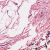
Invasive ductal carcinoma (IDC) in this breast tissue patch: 0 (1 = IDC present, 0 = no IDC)